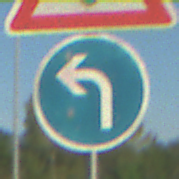
Verkehrszeichen: VorgeschriebeneFahrtrichtungLinks
Zusatzzeichen oben: Lichtzeichenanlage
Umgebung: Outdoor, Suburban
Tageszeit: MorningAfternoon
Wetter: PartlyCloudy
Licht: Natural
Jahreszeit: NotSpecified
Kontrast: HighContrast